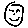
Label: smiley face